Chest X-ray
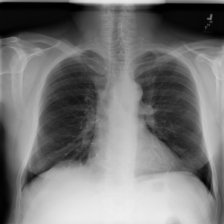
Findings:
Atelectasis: negative
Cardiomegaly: negative
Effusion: negative
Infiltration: negative
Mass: negative
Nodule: negative
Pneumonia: negative
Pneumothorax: negative
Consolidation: negative
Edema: negative
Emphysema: negative
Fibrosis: negative
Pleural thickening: negative
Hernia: negative